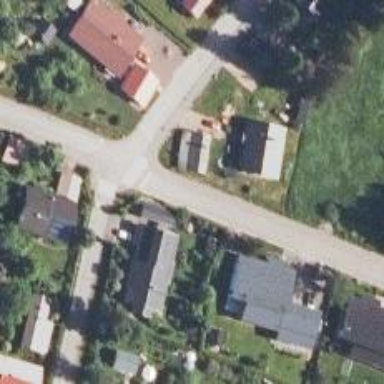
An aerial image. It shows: Uncontrolled zebra crossing on the road.